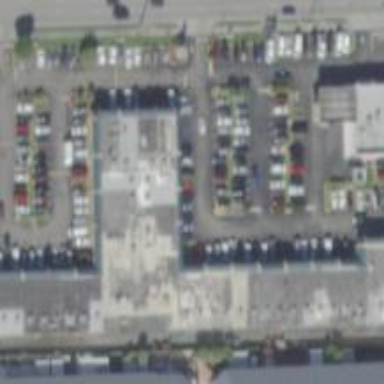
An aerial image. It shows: Retail building.